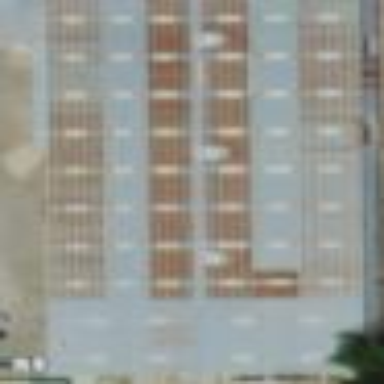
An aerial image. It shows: Warehouse building.